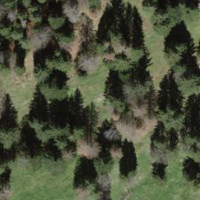
EUNIS habitat code: 41
Species observed at this site:
Plantago media